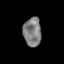
Tissue: skin
Cell type: Epithelial cells
Senescence score: 0.2259
Nuclear area (px): 502
Mean DAPI intensity: 126.359